Question: I have made OptionMenu which is at centre of window but the second OptionMenu should come side to it and not below it. How can I place it side by side.
'''
from Tkinter import*
class MyOptionMenu(OptionMenu):
def __init__(self, master, status, *options):
self.var = StringVar(master)
self.var.set(status)
OptionMenu.__init__(self, master, self.var, *options)
self.config(font=('calibri',(10)),bg='white',width=12)
self['menu'].config(font=('calibri',(10)),bg='white')
root = Tk()
mymenu1 = MyOptionMenu(root, 'Select status', 'a','b','c')
mymenu2 = MyOptionMenu(root, 'Select another status', 'd','e','f')
mymenu1.pack()
mymenu2.pack()
root.mainloop()
'''
I tried mymenu2.pack(side=LEFT) but it gives weird output see screenshot.

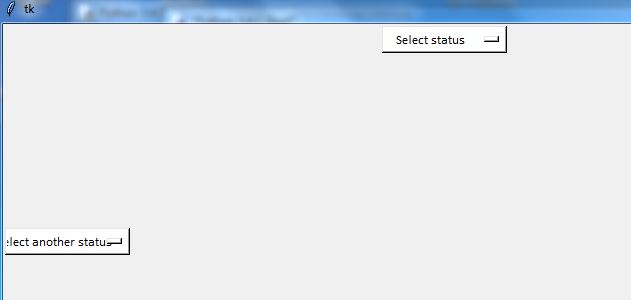
Answer: For the sake of completeness, here is how to have the two option-menus side by side in the upper center of the window , even after resizing it, with the three possible layout:
1) With 'grid':
This layout puts widgets in cells defined by the row and column numbers.
'''
import Tkinter as tk # python 2
# from tkinter import tk # python 3
class MyOptionMenu(tk.OptionMenu):
def __init__(self, master, status, *options):
self.var = tk.StringVar(master)
self.var.set(status)
tk.OptionMenu.__init__(self, master, self.var, *options)
self.config(font=('calibri',(10)),bg='white',width=12)
self['menu'].config(font=('calibri',(10)),bg='white')
root = tk.Tk()
root.columnconfigure(0, weight=1)
root.columnconfigure(1, weight=1)
mymenu1 = MyOptionMenu(root, 'Select status', 'a','b','c')
mymenu2 = MyOptionMenu(root, 'Select another status', 'd','e','f')
mymenu1.grid(row=0, column=0, sticky='e')
mymenu2.grid(row=0, column=1, sticky='w')
root.mainloop()
'''
The two key elements in the code are:
- 'root.columnconfigure(<column number>, weight=1)': by default, the column weight is 0, so it does not expand to fill the window. You can set this to any integer. For instance if you have two columns, one with weight 1 and the other with weight 2, then the second one will take twice as much space as the first.- the 'sticky' option in '.grid()': it can be any combination of the cardinal points 'n', 's', 'e', 'w'. For instance, 'sticky='e'' means that the widget will be on the east side of the grid cell and 'sticky='ew'' means that it will fill the column horizontally.
2) With 'pack':
'pack' stacks widgets starting from the side given in option, so there is no direct way to get both widgets side by side at the upper center of the window. However this can be done using a frame container:
'''
import Tkinter as tk
class MyOptionMenu(tk.OptionMenu):
def __init__(self, master, status, *options):
self.var = tk.StringVar(master)
self.var.set(status)
tk.OptionMenu.__init__(self, master, self.var, *options)
self.config(font=('calibri',(10)),bg='white',width=12)
self['menu'].config(font=('calibri',(10)),bg='white')
root = tk.Tk()
frame = tk.Frame(root) # container
mymenu1 = MyOptionMenu(frame, 'Select status', 'a','b','c')
mymenu2 = MyOptionMenu(frame, 'Select another status', 'd','e','f')
mymenu1.pack(side='left')
mymenu2.pack(side='left')
frame.pack()
root.mainloop()
'''
By default, the 'side' option o '.pack()' is ''top'', so 'frame' is put at the upper center of the window. But to have the option-menus side by side in the frame, you need to use ''left'' or ''right''.
'pack' is easy to use if your layout is simple. But as soon as you want something more complicated, you need to use many frame containers to get what you want, so it is easier to use 'grid' instead.
3) With 'place':
'''
import Tkinter as tk
class MyOptionMenu(tk.OptionMenu):
def __init__(self, master, status, *options):
self.var = tk.StringVar(master)
self.var.set(status)
tk.OptionMenu.__init__(self, master, self.var, *options)
self.config(font=('calibri',(10)),bg='white',width=12)
self['menu'].config(font=('calibri',(10)),bg='white')
root = tk.Tk()
mymenu1 = MyOptionMenu(root, 'Select status', 'a','b','c')
mymenu2 = MyOptionMenu(root, 'Select another status', 'd','e','f')
mymenu1.place(relx=0.5, y=0, anchor='ne')
mymenu2.place(relx=0.5, y=0, anchor='nw')
root.mainloop()
'''
- '.place()''x''y''relx''rely''relx=0.5''root'- 'anchor''.place''widget.place(x=x, y=y, anchor='nw')'
With 'place', the widget can be put in an arbitrary position, but you have to handle manually the overlapping issues while 'pack' and 'grid' handle overlapping automatically.